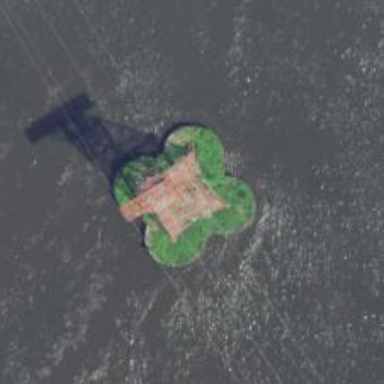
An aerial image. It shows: Tower located at river crossing.